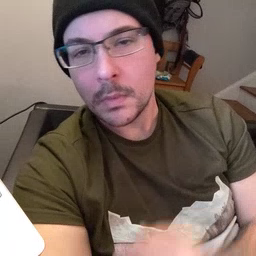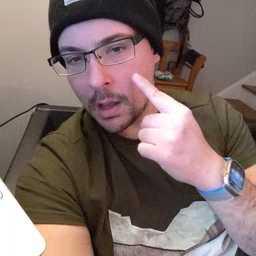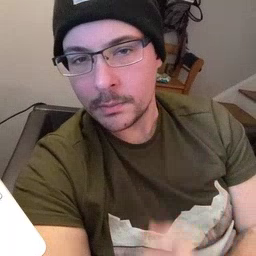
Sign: eye